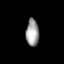
Tissue: lung
Cell type: Myeloid cells
Senescence score: 0.6194
Nuclear area (px): 347
Mean DAPI intensity: 157.677